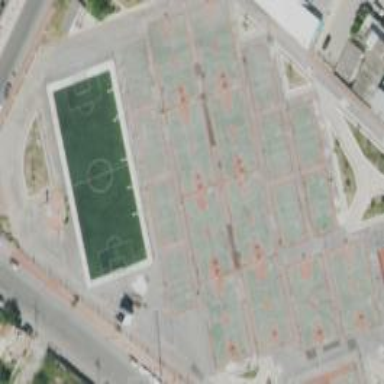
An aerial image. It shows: Basketball court located in leisure land pitch.